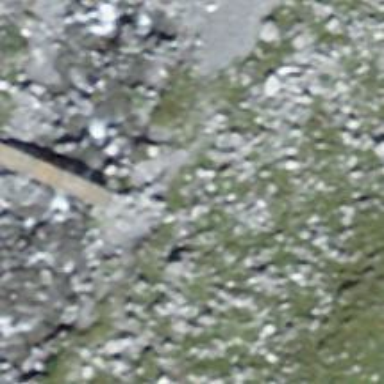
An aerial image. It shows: Path on bridge.